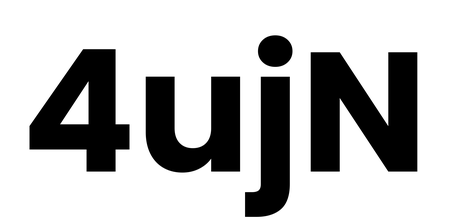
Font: Poppins-Bold